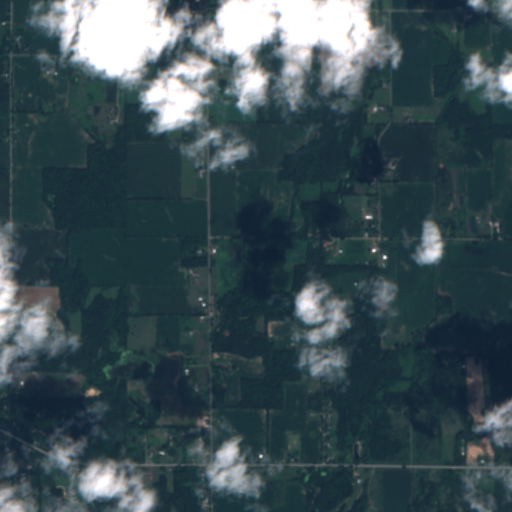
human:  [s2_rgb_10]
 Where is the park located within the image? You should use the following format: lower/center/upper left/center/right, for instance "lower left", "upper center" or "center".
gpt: The park is located in the lower center of the image.
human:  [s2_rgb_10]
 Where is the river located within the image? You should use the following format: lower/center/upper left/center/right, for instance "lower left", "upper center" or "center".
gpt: The river is located in the upper right of the image.
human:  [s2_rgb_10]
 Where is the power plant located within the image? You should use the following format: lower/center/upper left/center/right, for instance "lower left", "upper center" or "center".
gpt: There is no power plant in the image.